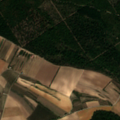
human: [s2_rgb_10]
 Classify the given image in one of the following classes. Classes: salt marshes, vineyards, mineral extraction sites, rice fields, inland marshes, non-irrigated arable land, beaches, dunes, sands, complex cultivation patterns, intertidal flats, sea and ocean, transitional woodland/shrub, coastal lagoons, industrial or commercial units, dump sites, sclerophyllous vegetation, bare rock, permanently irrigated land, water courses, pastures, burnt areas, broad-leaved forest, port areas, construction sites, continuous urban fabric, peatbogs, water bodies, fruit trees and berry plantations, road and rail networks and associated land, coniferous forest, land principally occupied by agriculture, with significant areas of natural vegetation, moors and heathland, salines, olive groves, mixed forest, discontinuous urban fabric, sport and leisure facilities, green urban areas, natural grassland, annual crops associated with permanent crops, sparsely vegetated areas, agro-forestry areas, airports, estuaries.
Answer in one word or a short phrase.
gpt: non-irrigated arable land, vineyards, broad-leaved forest